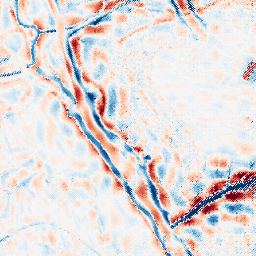
Category: wavelet
Decomposition family: wavelet_dwt
Decomposition parameters: wavelet: db8
level: 4
Upsampling method: regularized
Upsampling parameters: scale: 4
lambda_reg: 0.1
Upsampling scale: 4